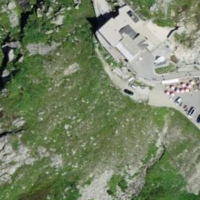
EUNIS habitat code: 48
Species observed at this site:
Marmota marmota
Adenostyles alliariae
Oenanthe oenanthe
Anthus spinoletta
Prunella collaris
Chamaenerion fleischeri
Dactylorhiza majalis
Phoenicurus ochruros
Rumex alpinus
Saxifraga aizoides
Tichodroma muraria
Aglais urticae
Pyrrhocorax graculus